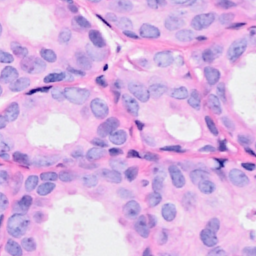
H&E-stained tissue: Breast